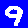
Digit: 9